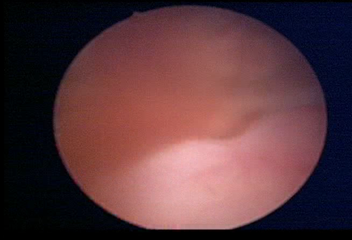
Modality: WLC
Class: Normal mucosa
Bladder cancer association: No